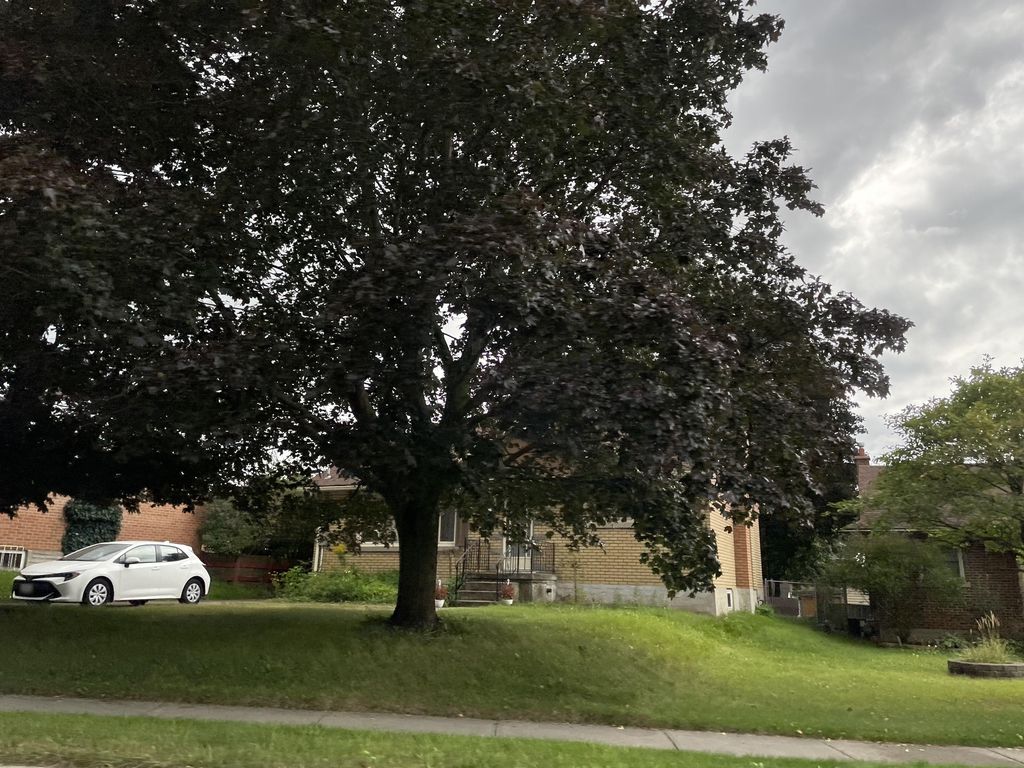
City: kitchener-waterloo